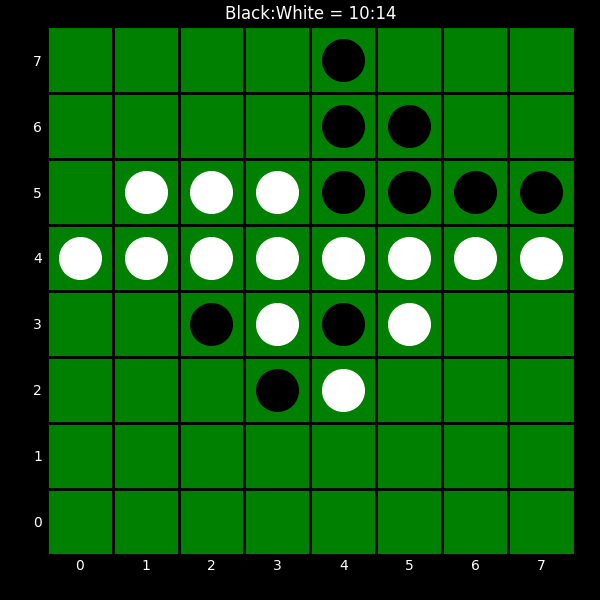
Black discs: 10
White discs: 14